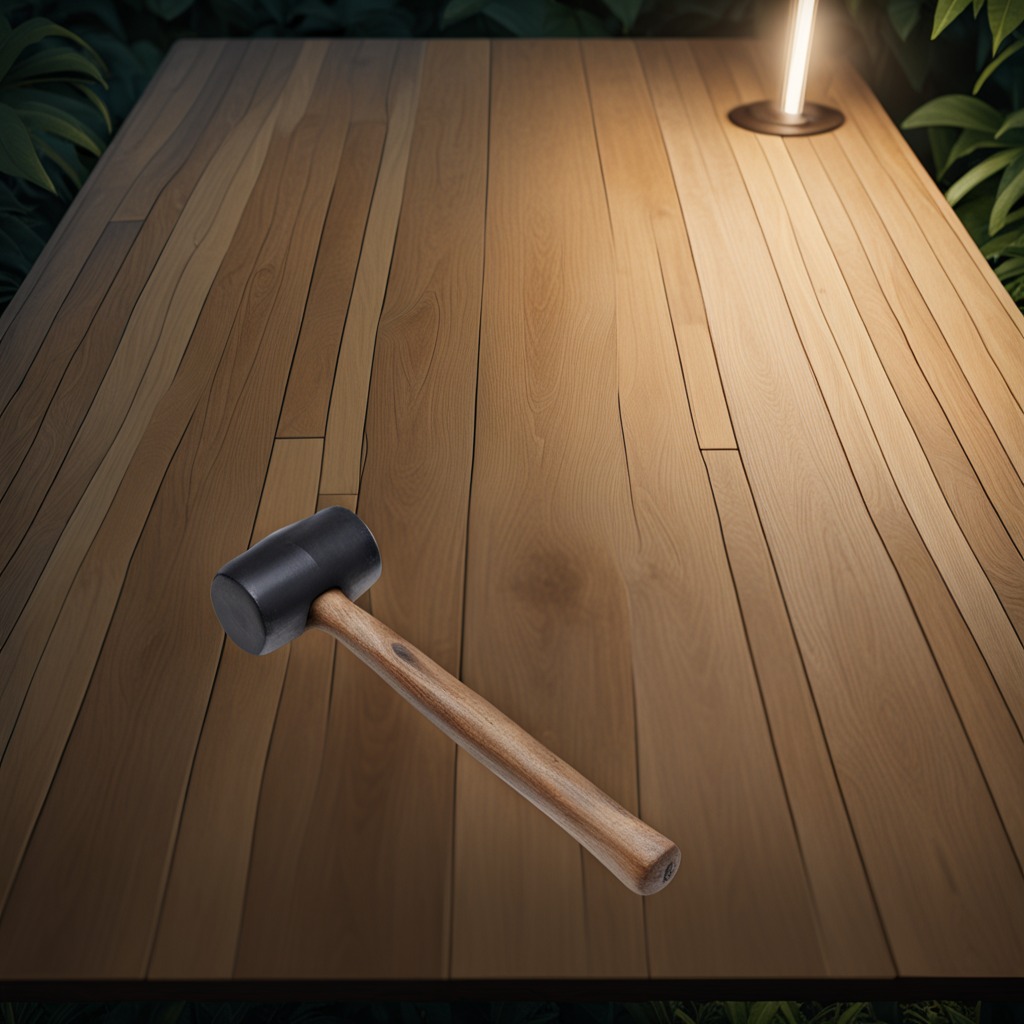
A hammer lies on the wooden table inside a jungle field workshop tent at night.